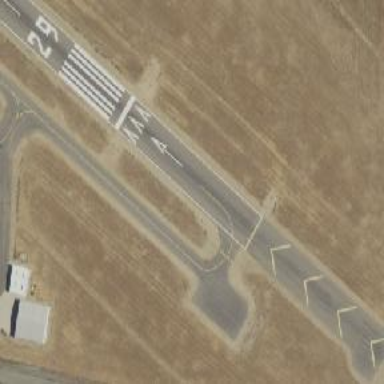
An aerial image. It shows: View of taxiway at the airport.